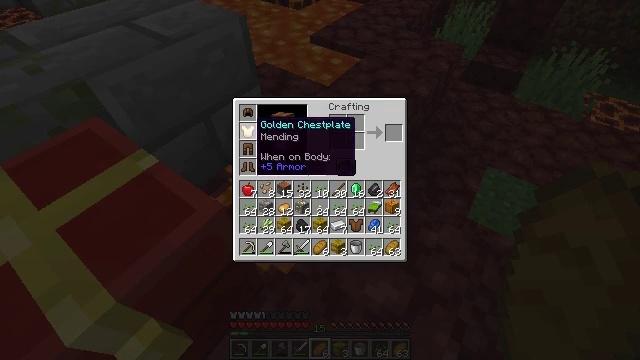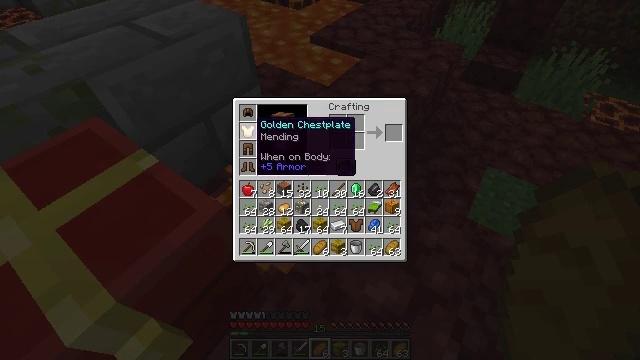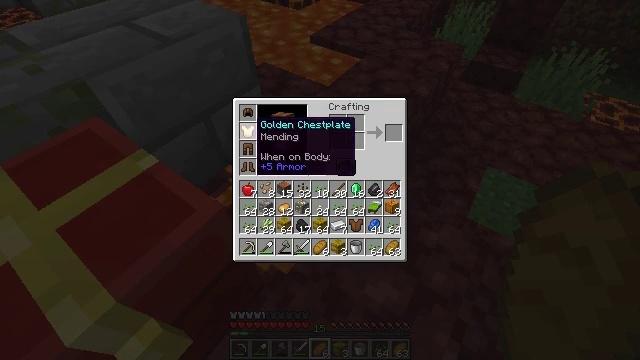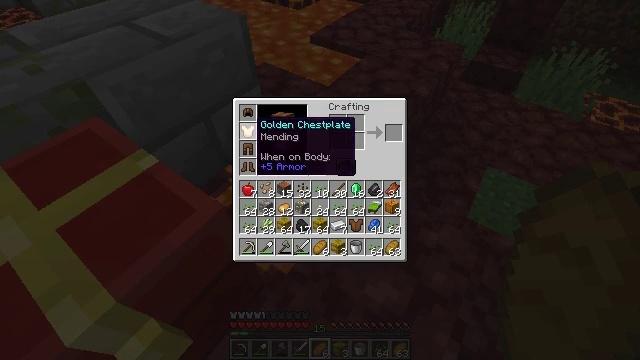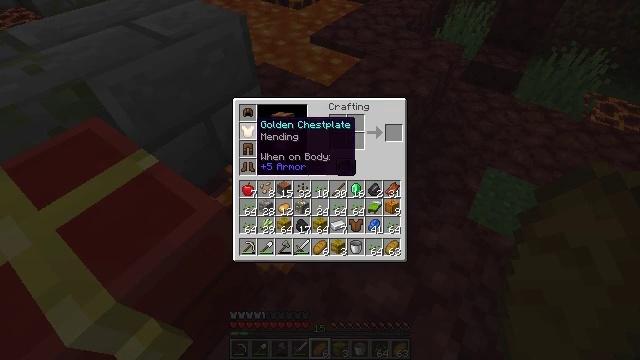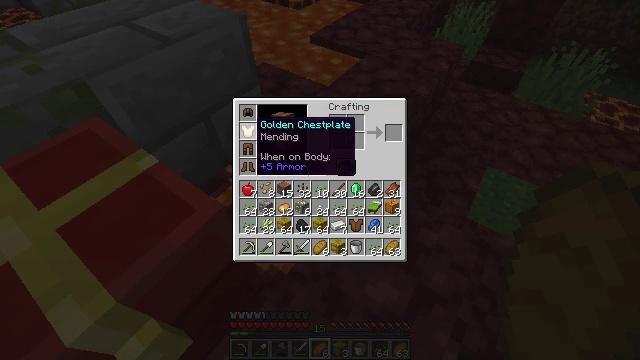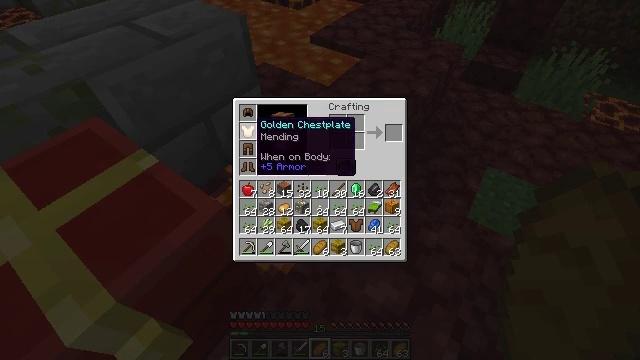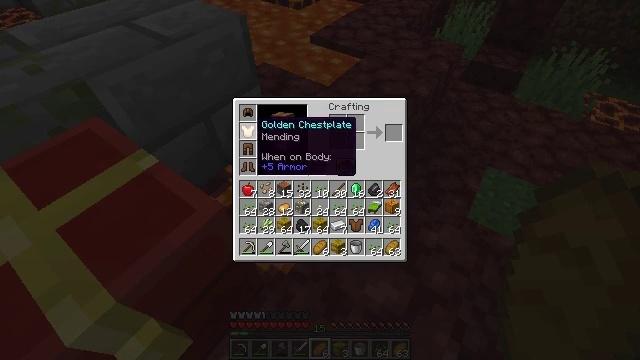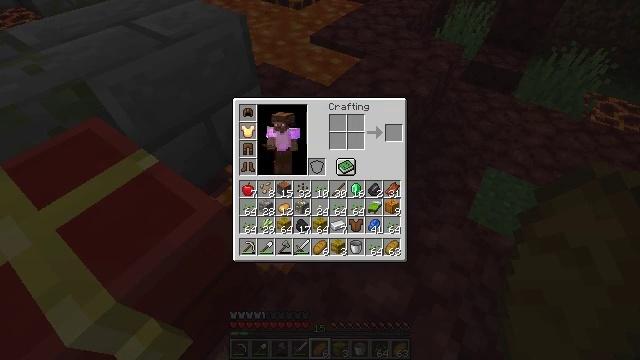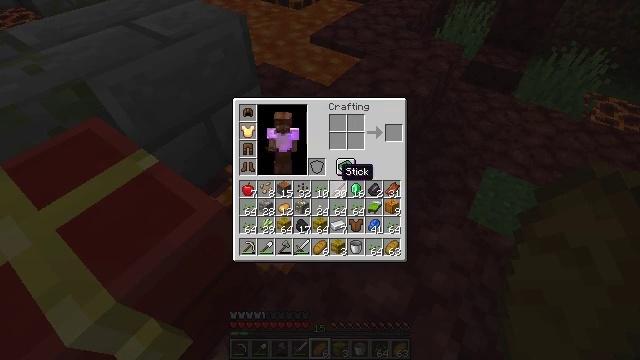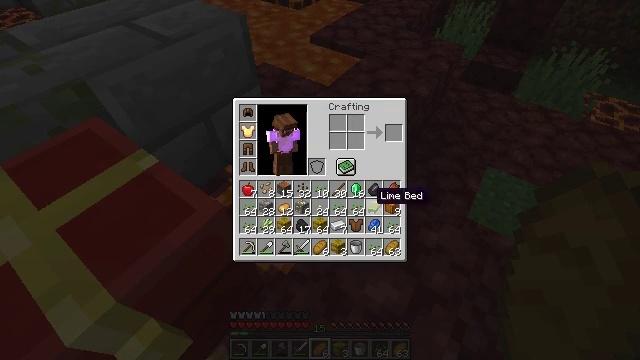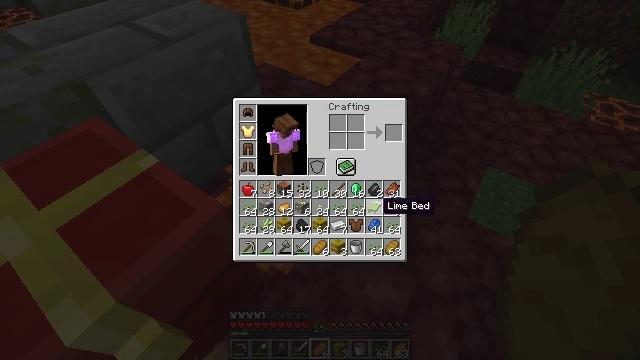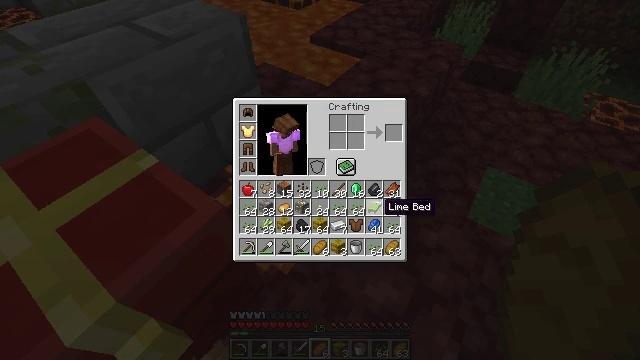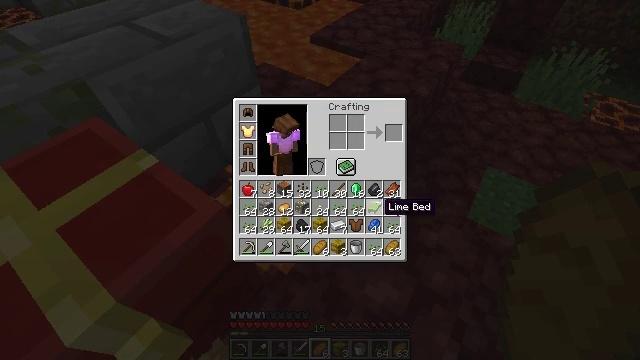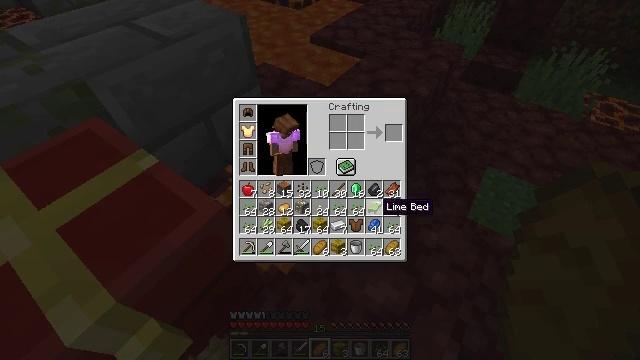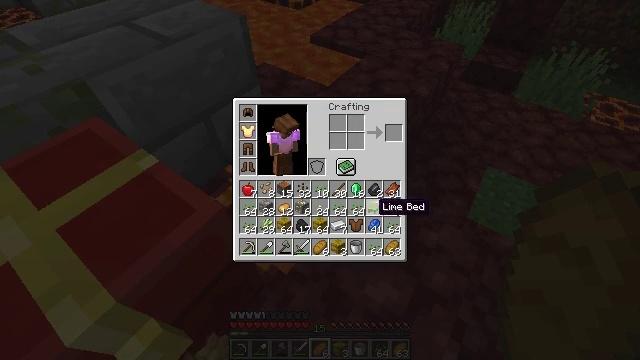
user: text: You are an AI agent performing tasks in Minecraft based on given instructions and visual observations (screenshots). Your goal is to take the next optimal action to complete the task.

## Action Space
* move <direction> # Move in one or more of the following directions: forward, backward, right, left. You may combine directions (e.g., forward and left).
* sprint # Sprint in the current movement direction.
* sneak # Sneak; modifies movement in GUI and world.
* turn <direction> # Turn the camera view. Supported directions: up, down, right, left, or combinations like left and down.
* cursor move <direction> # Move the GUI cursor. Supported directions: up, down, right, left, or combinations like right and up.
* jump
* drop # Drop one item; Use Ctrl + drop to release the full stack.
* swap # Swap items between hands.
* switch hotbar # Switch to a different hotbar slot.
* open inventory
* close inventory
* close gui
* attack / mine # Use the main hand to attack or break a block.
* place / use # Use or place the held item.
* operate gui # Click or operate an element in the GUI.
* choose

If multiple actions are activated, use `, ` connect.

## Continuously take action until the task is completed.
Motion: motion action
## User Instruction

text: Drop a leather chestplate.
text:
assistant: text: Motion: no_op
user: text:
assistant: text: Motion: no_op
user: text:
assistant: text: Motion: no_op
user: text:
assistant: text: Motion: no_op
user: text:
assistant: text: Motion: no_op
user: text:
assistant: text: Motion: no_op
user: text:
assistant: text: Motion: no_op
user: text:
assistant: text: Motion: cursor move right and down
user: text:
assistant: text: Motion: cursor move right and down
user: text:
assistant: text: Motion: cursor move right and down
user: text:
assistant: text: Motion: cursor move right and down
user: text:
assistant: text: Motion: no_op
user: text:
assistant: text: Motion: no_op
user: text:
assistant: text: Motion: no_op
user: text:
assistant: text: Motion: no_op
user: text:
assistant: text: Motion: no_op
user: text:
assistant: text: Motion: no_op
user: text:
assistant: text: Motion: no_op
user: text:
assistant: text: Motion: no_op
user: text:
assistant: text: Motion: no_op
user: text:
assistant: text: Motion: no_op
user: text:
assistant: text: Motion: no_op
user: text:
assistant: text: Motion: no_op
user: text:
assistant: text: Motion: no_op
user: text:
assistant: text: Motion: no_op
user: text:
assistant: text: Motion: no_op
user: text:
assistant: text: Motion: no_op
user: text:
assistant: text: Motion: no_op
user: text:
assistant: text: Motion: operate gui
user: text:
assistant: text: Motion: operate gui